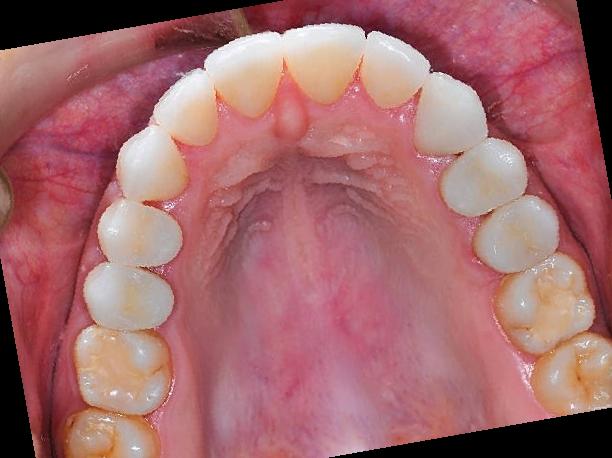
Condition: Gingivitis